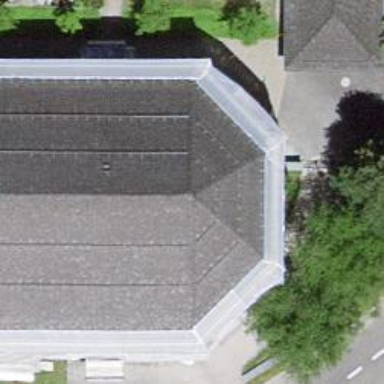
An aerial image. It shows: View of roof with edges.